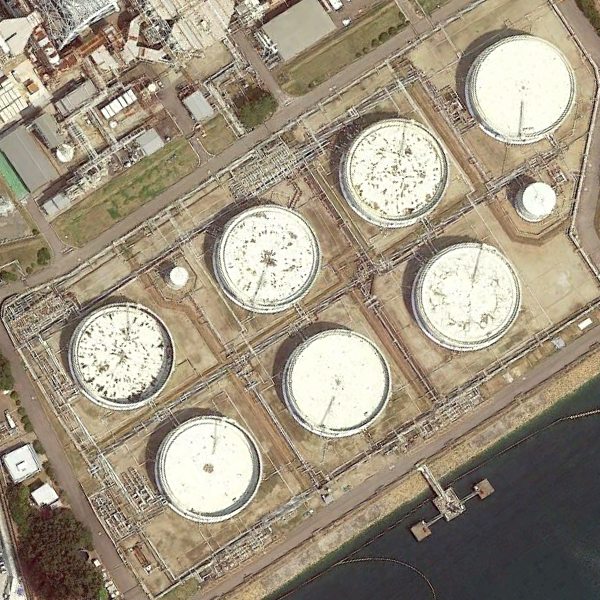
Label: StorageTanks